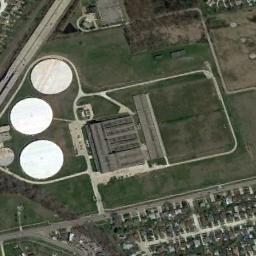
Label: storage_tank